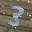
Label: 3